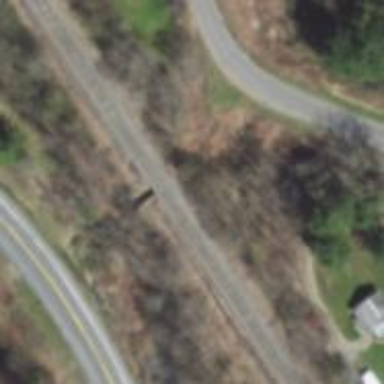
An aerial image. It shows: Abandoned road.